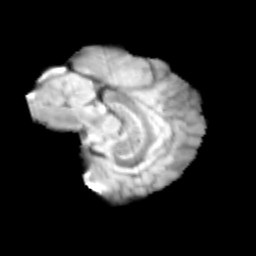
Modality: T2w
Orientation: sagittal
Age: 12
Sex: female
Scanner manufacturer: siemens
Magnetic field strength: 3 T
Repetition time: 3.8 s
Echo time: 0.07 s